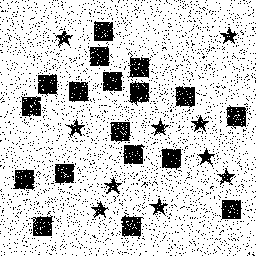
Squares: 18
Triangles: 0
Stars: 10
Total shapes: 28